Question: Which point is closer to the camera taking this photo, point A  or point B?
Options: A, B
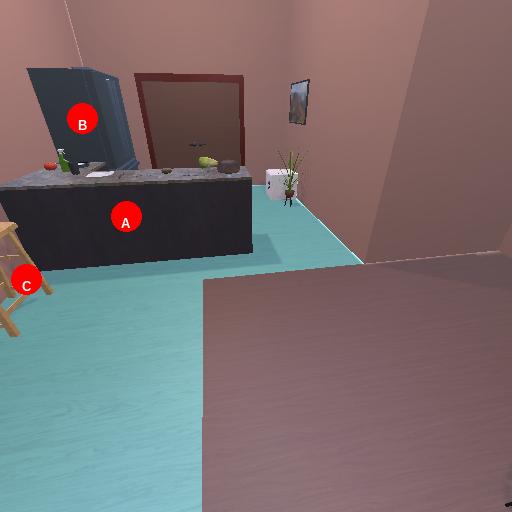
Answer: A